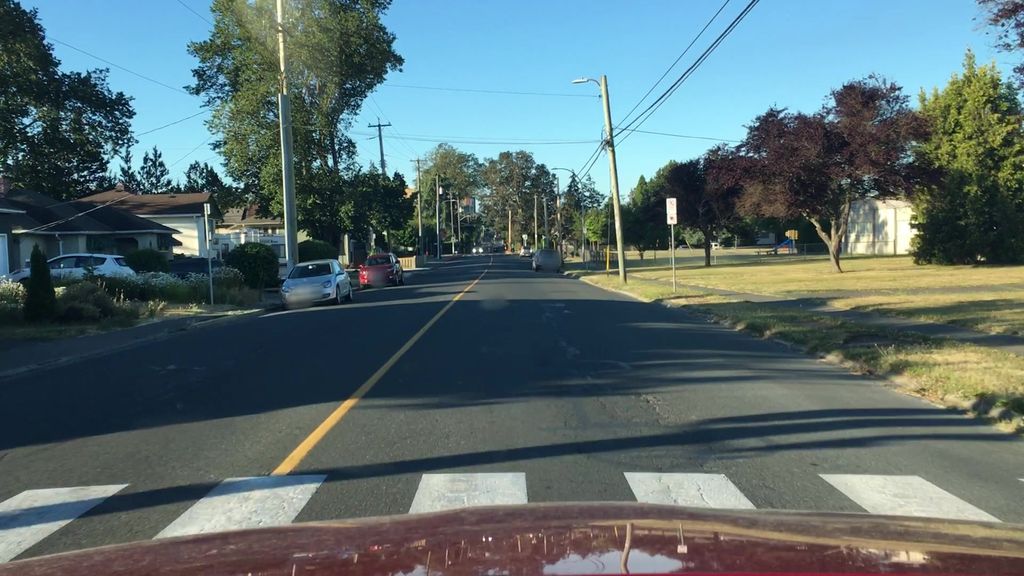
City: victoria